Question: Would anyone know how to hide the value label from a horizon chart?

The code is simply
'''
d3.select("#graphs").selectAll(".horizon")
.data(data)
.enter().insert("div", ".bottom")
.attr("class", "horizon")
.call(context.horizon().height(25)
.colors(colors));
'''
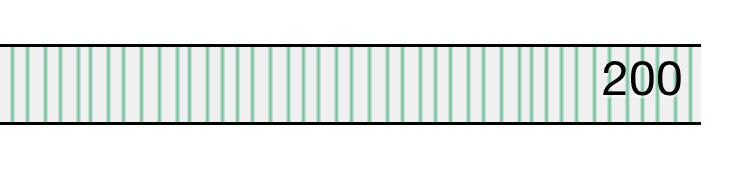
Answer: This can be solved by defining the following function
'''
function empty_label() {
return "";
}
'''
and then using it here:
'''
d3.select("#..")
.selectAll(".horizon")
.data(data)
.enter()
.insert("div", ".bottom")
.attr("class", "horizon")
.call(context.horizon().format(empty_label()));
'''